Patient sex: F
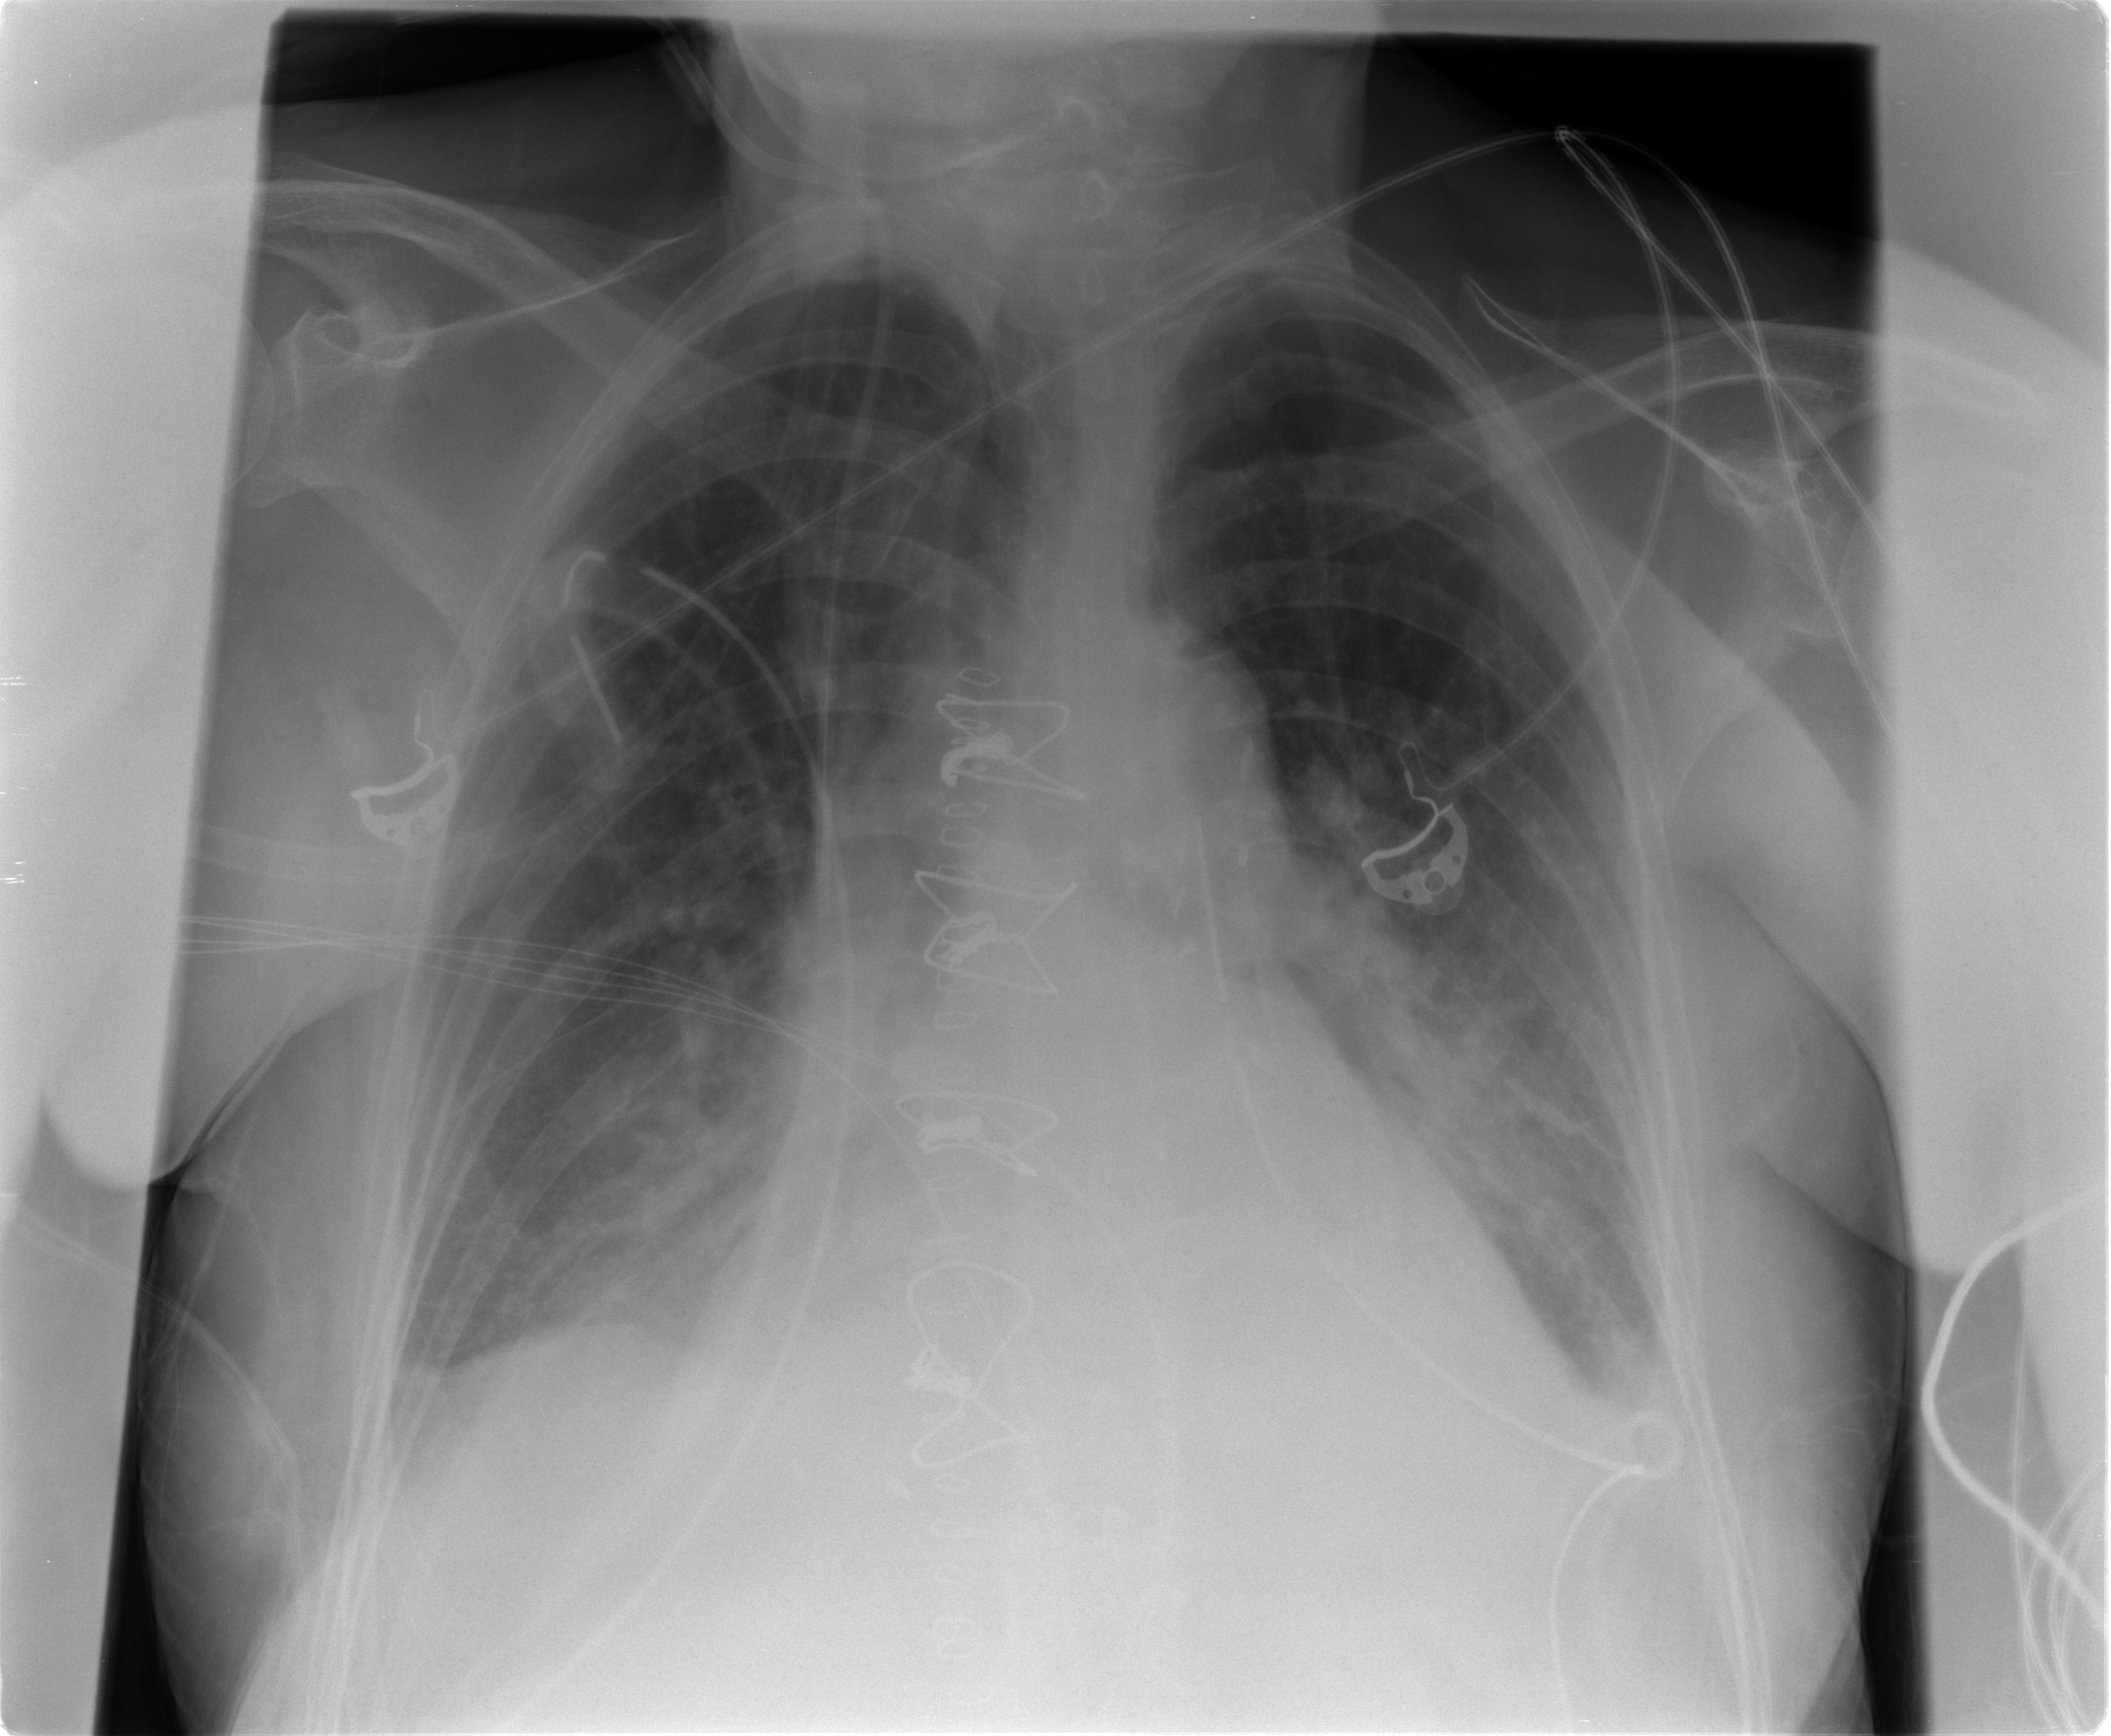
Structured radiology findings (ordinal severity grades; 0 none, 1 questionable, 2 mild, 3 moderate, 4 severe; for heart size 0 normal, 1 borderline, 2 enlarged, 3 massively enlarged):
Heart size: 2
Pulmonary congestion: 2
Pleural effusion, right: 2
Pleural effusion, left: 2
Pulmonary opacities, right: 0
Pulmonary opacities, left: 0
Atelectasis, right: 2
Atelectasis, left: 2